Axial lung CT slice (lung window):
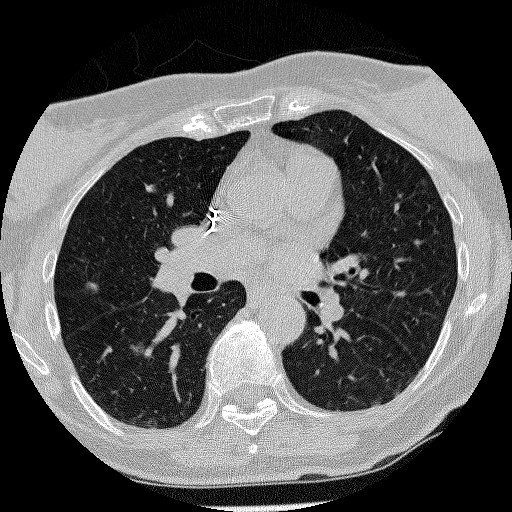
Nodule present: yes
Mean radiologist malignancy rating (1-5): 3.667